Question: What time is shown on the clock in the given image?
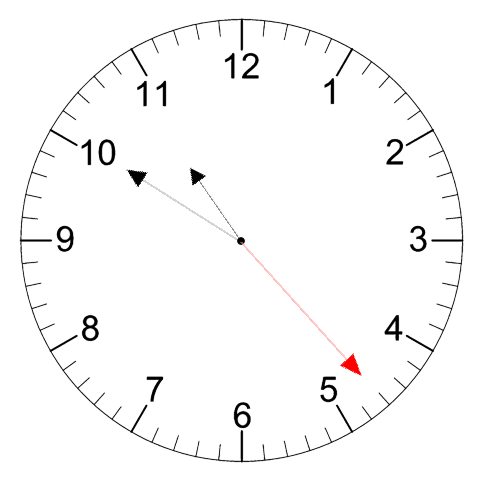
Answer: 10:50:23